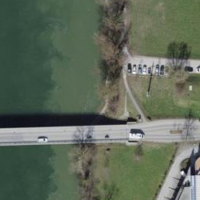
EUNIS habitat code: 15
Species observed at this site:
Tachybaptus ruficollis
Corvus corone
Podiceps cristatus
Dendrocopos major
Turdus viscivorus
Buteo buteo
Anthus pratensis
Cygnus olor
Ardea alba
Pica pica
Sitta europaea
Garrulus glandarius
Motacilla cinerea
Cyanistes caeruleus
Gonepteryx rhamni
Anas platyrhynchos
Sturnus vulgaris
Chloris chloris
Pyrrhula pyrrhula
Aythya fuligula
Fringilla coelebs
Humulus lupulus
Tadorna tadorna
Phalacrocorax carbo
Mareca strepera
Parus major
Mergus merganser
Milvus milvus
Turdus pilaris
Cinclus cinclus
Motacilla alba